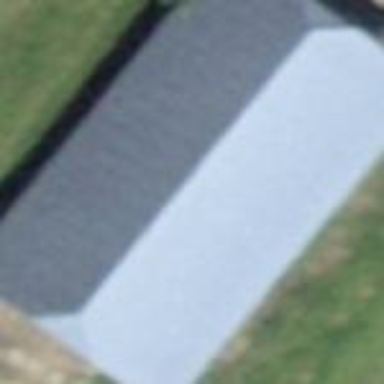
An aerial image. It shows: Farm auxiliary building.